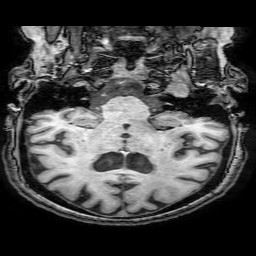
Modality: T1w
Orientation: sagittal
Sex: female
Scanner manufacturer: philips
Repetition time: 0.008113 s
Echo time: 0.00371 s